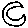
Label: moon